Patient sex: M
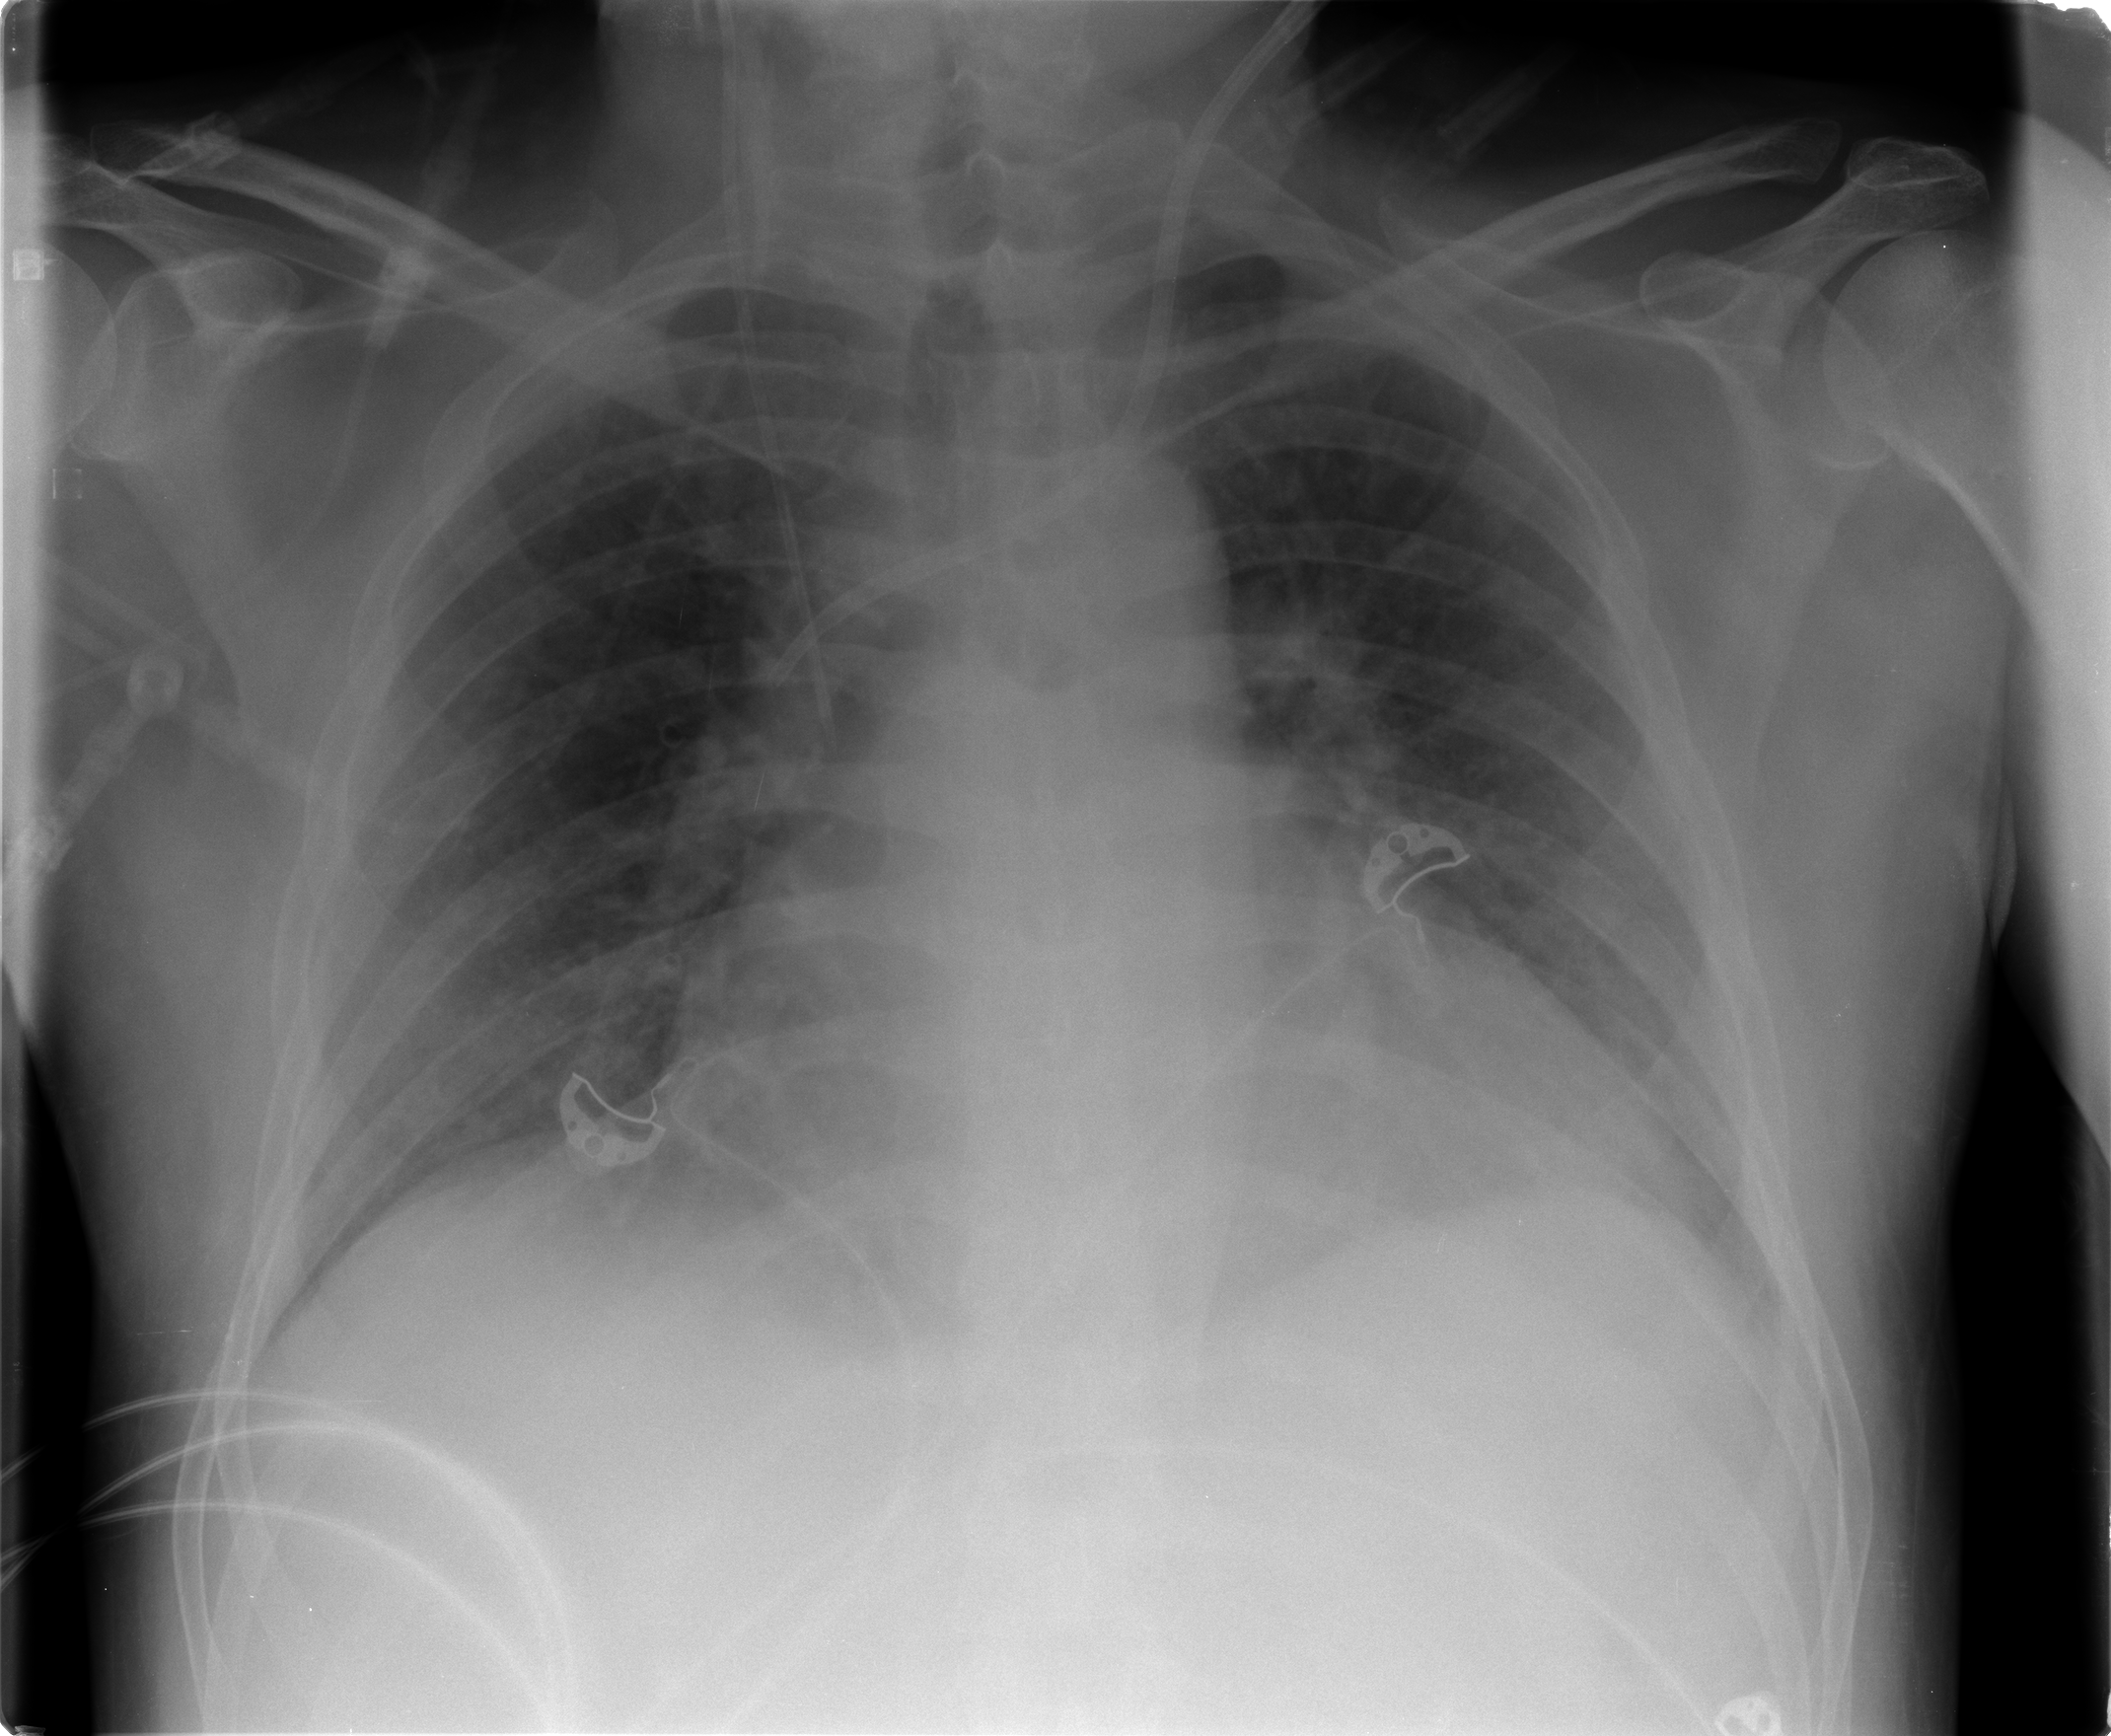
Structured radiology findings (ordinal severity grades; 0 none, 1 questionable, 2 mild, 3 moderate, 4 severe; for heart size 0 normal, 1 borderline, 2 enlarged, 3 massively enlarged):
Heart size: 2
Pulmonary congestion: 2
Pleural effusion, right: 0
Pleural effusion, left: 2
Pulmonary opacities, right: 1
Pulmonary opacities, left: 1
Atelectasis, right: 2
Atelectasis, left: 2